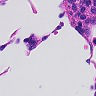
Metastatic tissue present: no